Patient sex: F
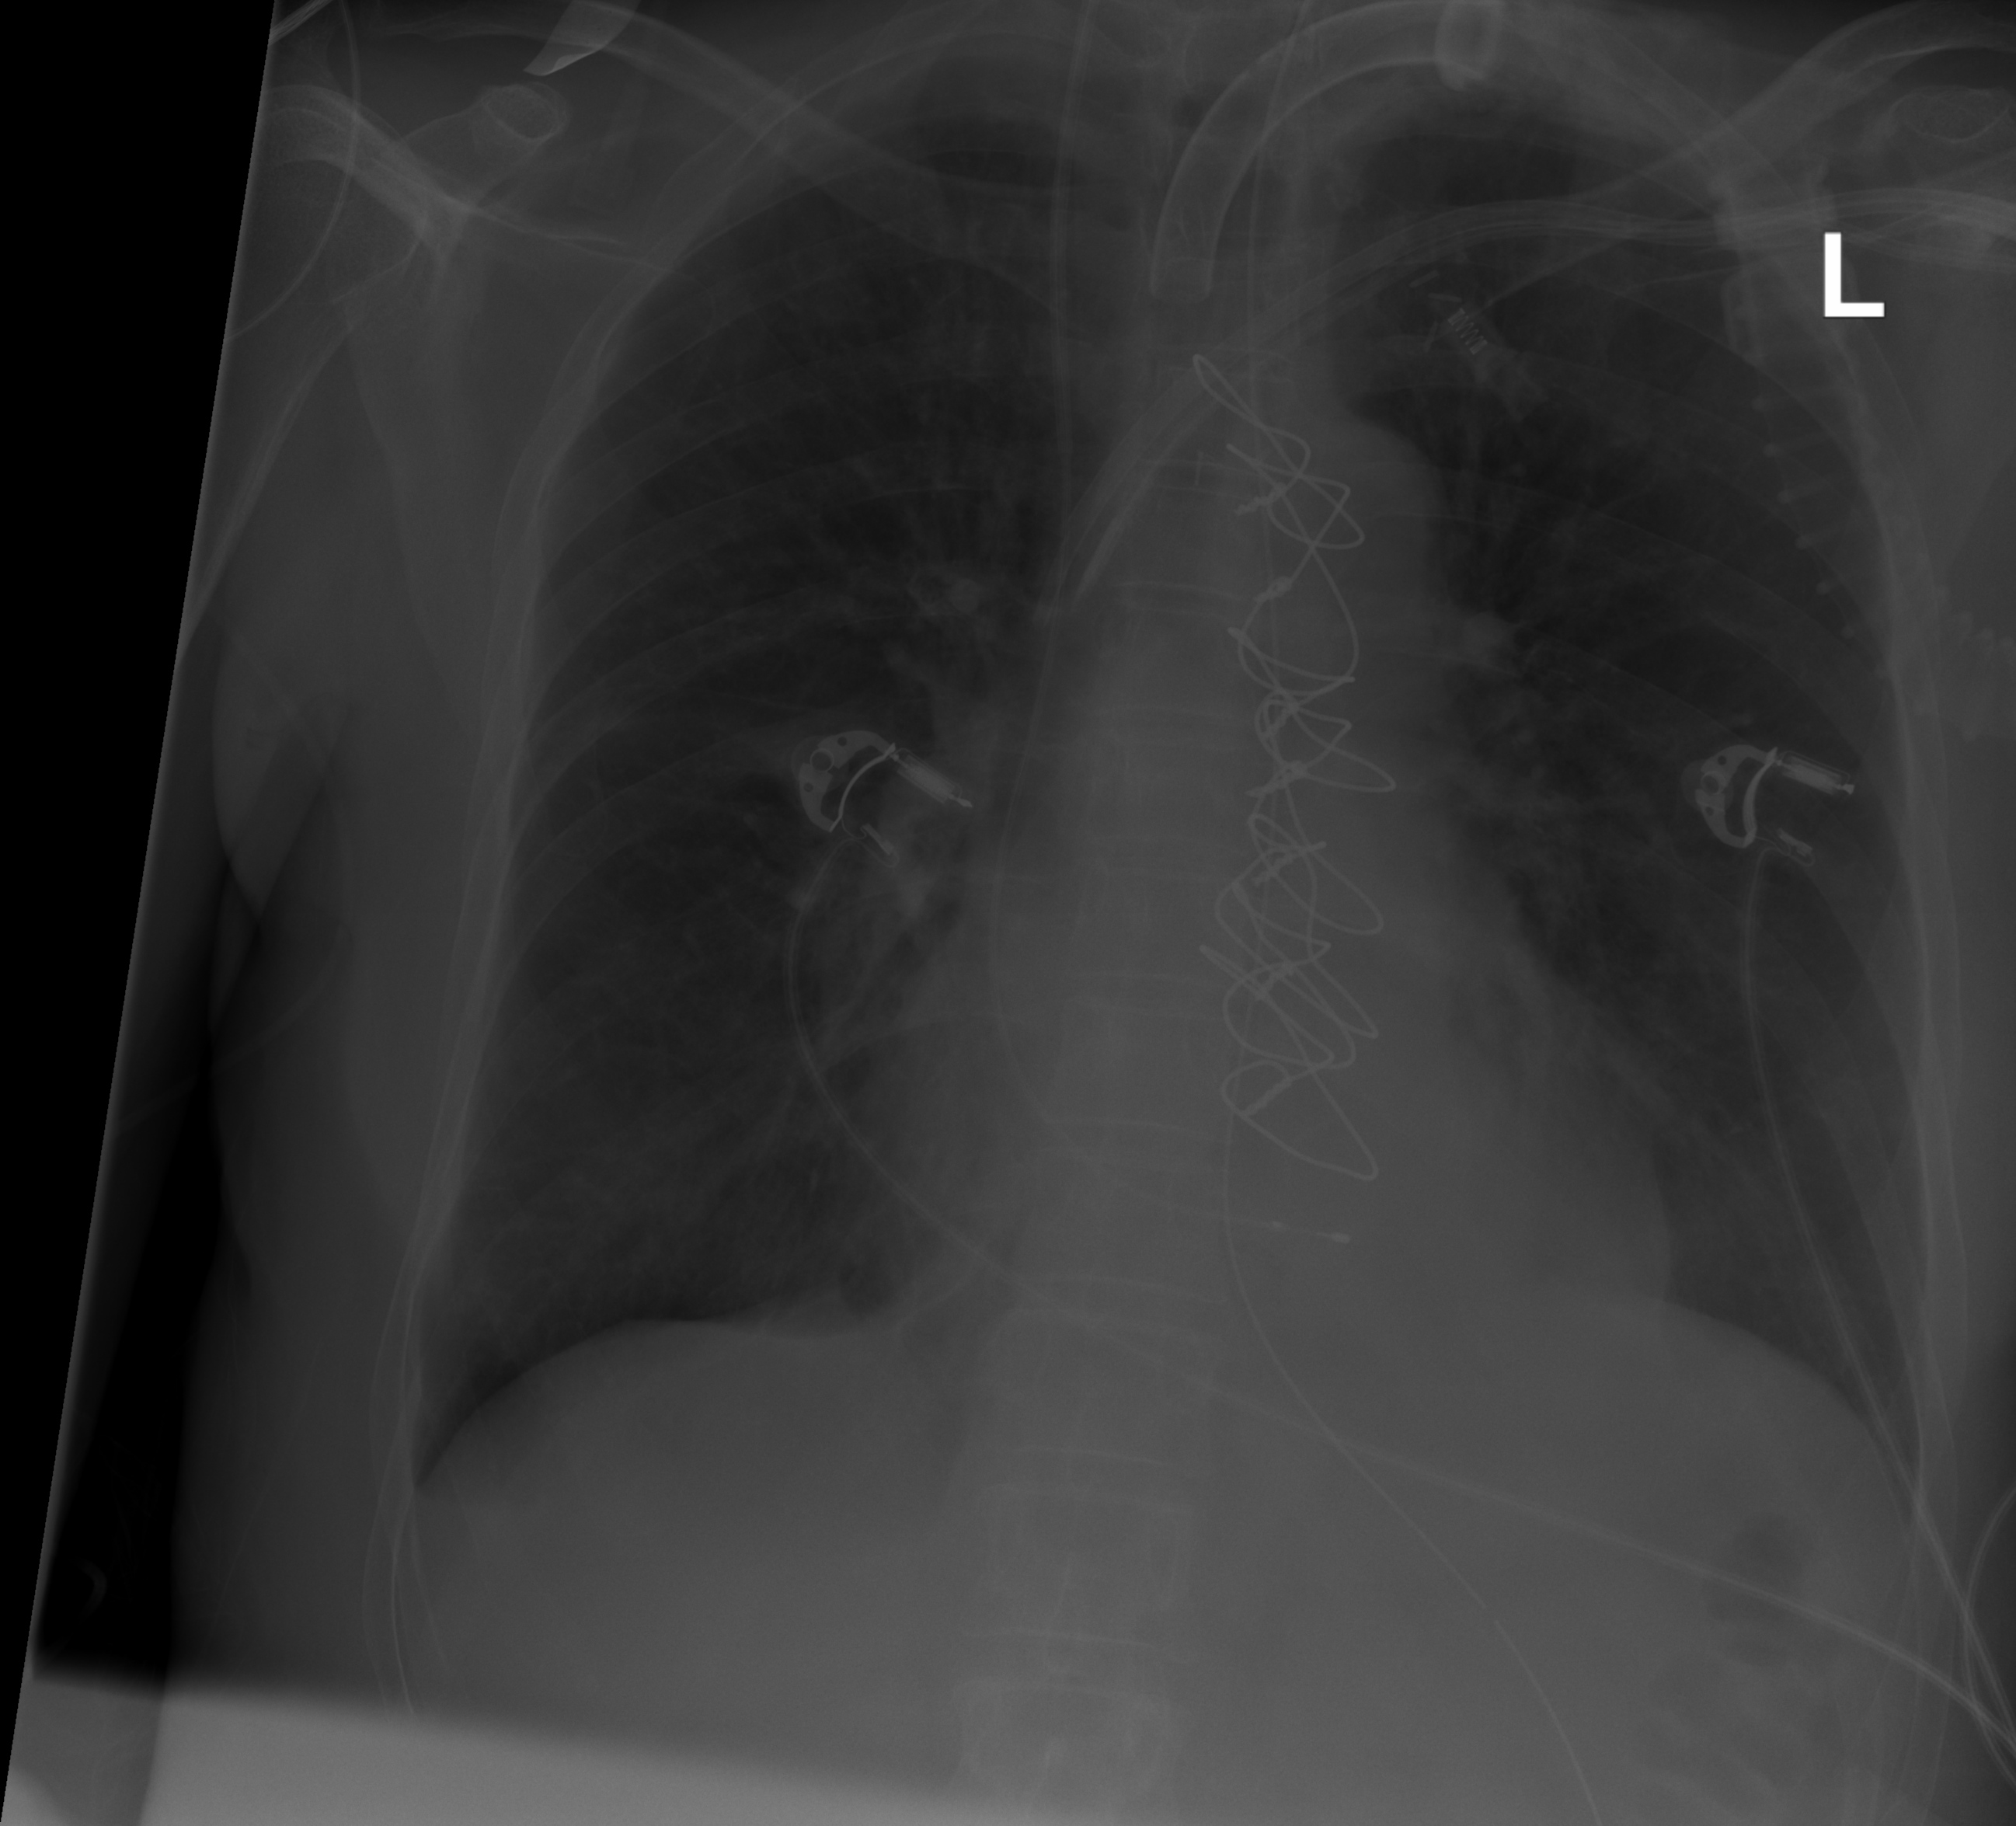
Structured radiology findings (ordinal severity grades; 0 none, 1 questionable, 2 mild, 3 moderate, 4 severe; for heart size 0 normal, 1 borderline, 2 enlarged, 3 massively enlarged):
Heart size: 0
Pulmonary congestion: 0
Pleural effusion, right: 1
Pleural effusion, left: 0
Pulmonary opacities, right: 0
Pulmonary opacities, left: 0
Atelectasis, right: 1
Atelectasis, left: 0